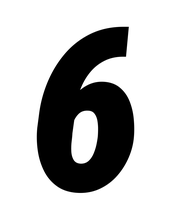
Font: Roboto-Italic_Condensed_Black_Italic